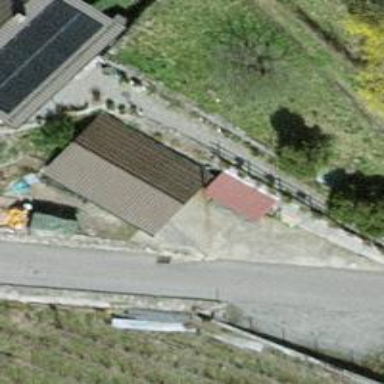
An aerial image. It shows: Carport structure.